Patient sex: F
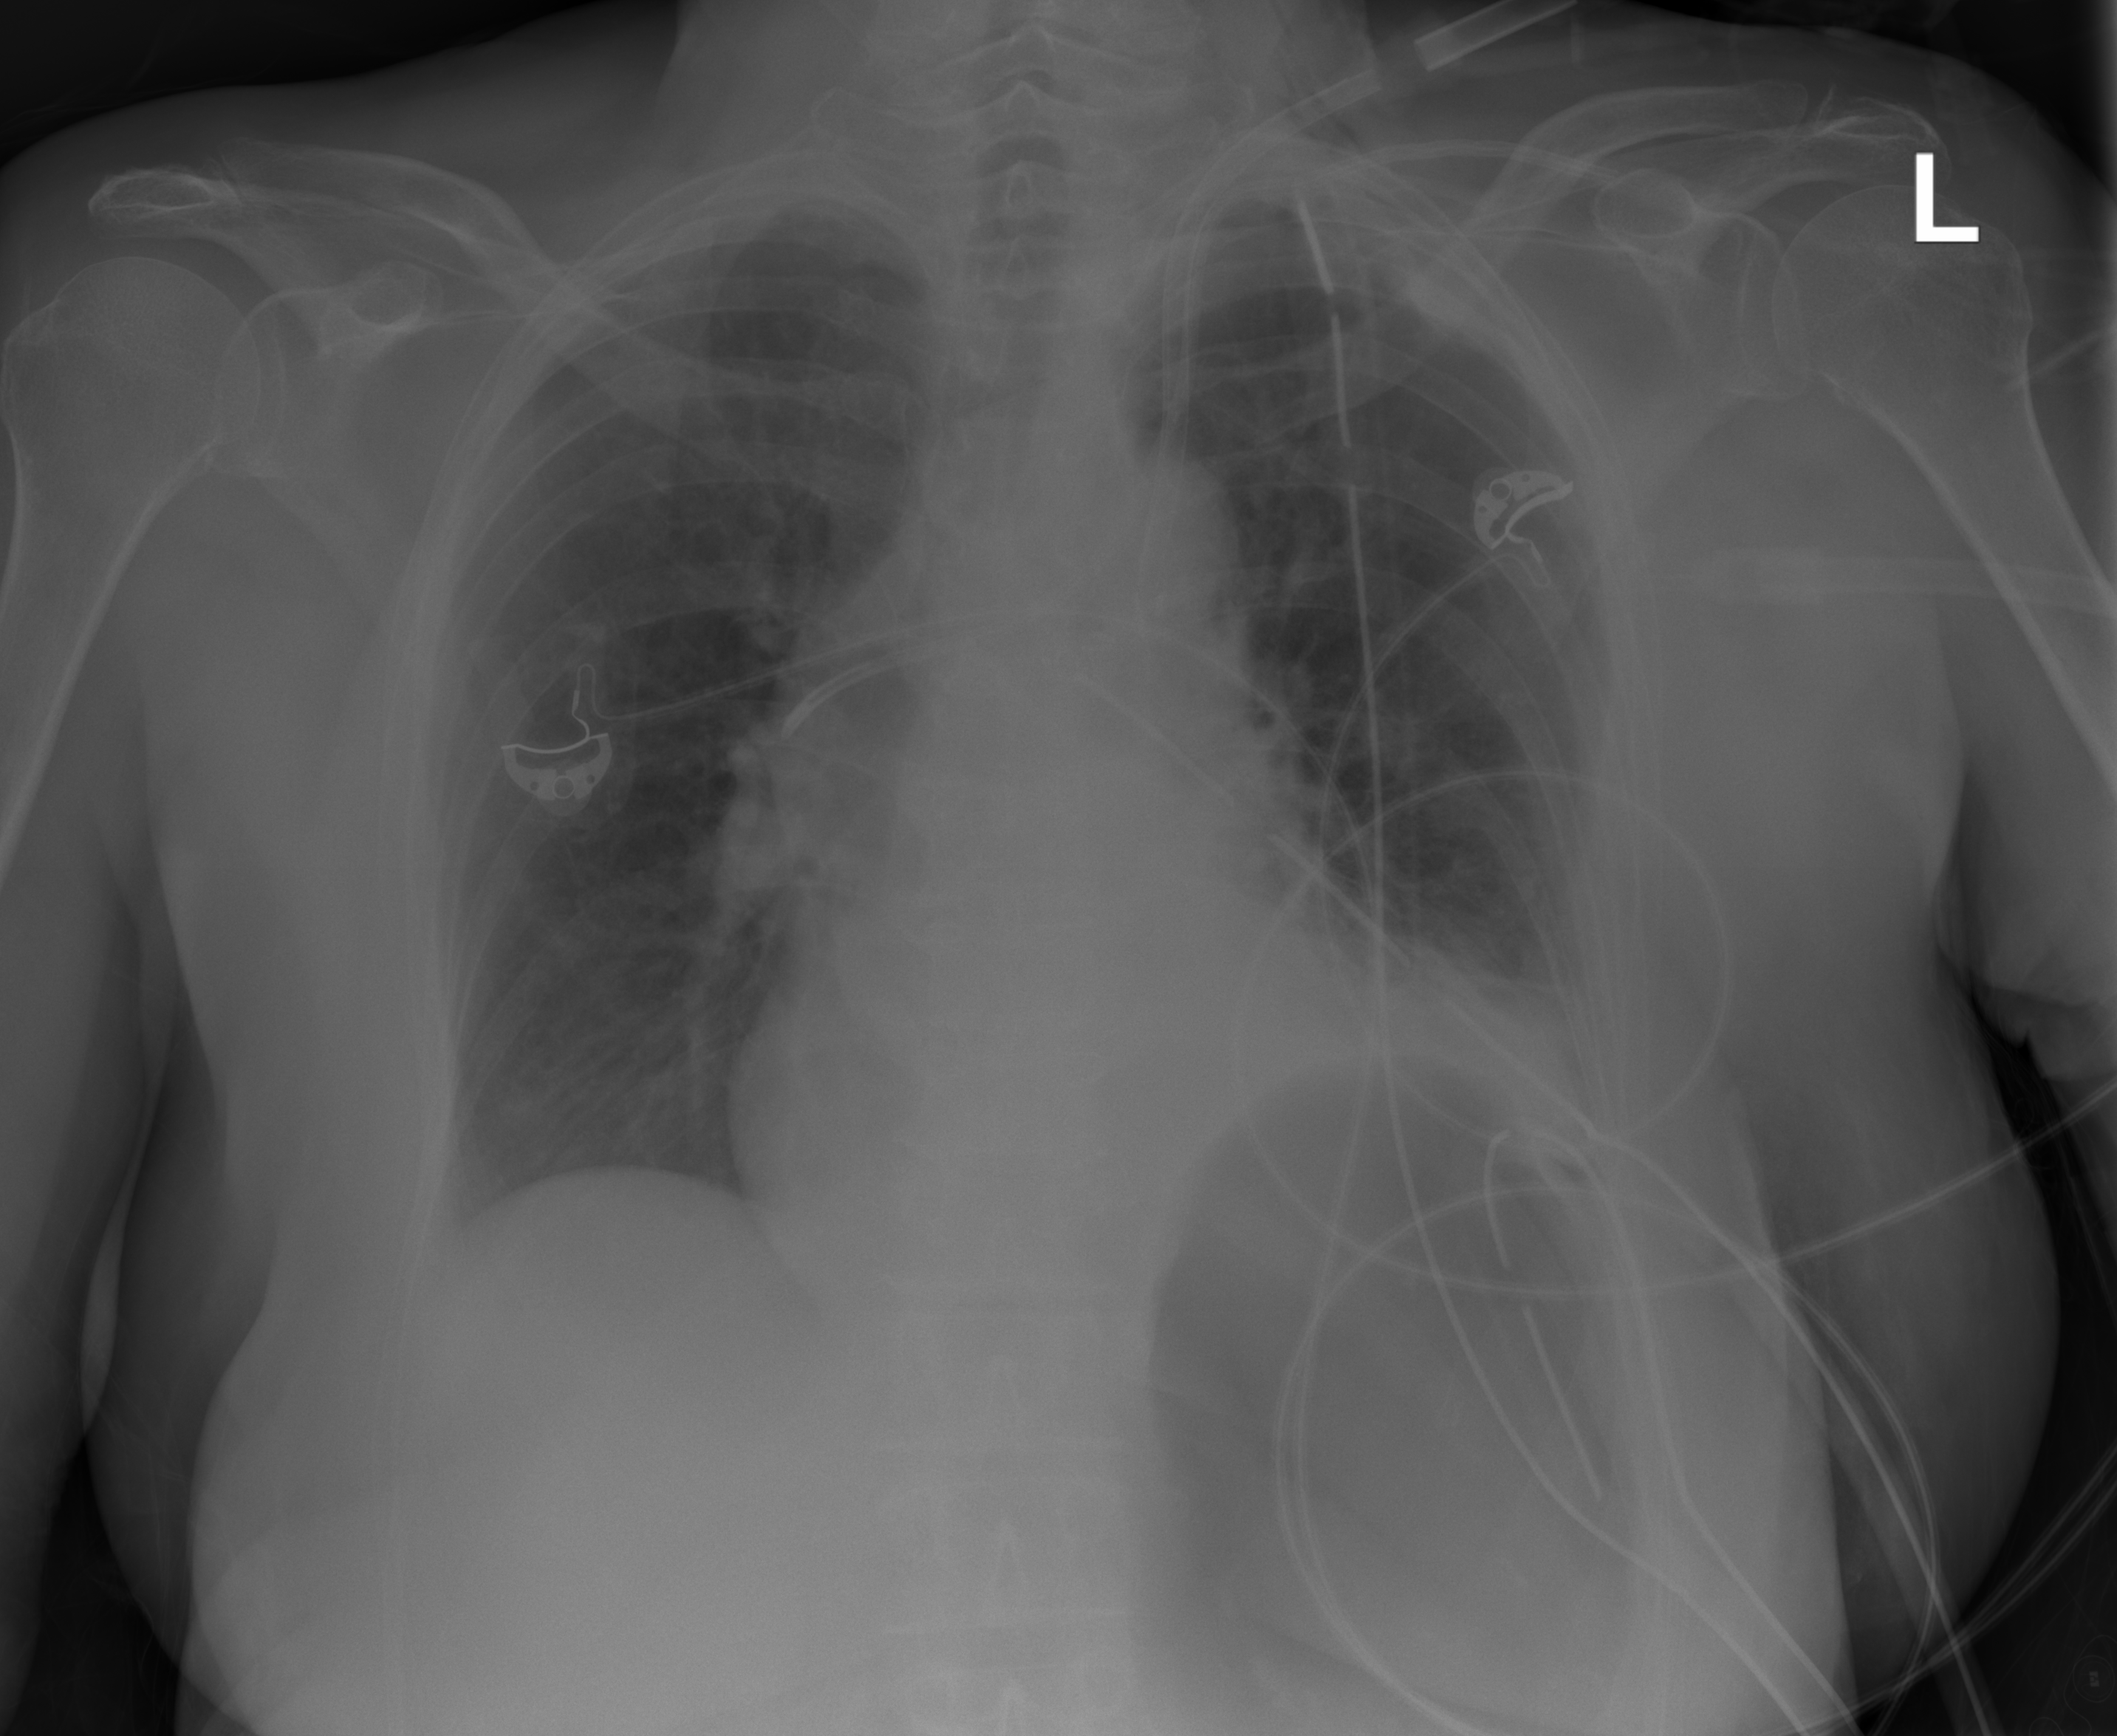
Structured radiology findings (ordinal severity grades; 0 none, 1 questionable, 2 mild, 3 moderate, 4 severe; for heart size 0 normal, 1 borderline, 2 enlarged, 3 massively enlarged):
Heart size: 0
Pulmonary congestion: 0
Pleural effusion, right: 0
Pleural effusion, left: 2
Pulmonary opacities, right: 0
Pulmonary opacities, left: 0
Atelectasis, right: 0
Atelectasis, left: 2